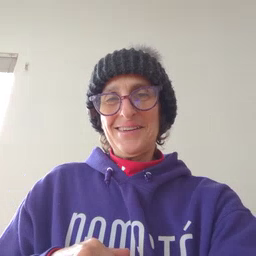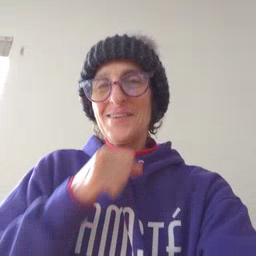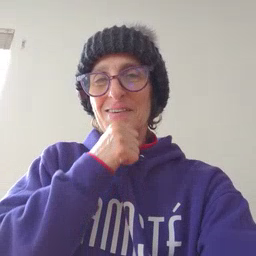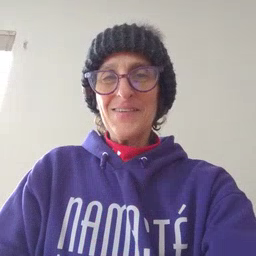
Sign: old